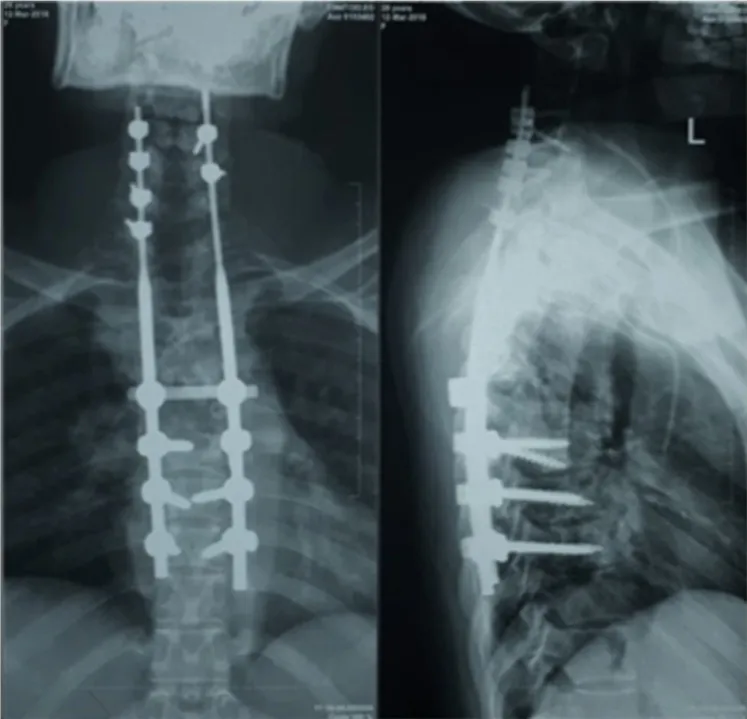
Postoperative radiograph demonstrated pedicle rod and screw construct that resulted in improved kyphotic deformity.
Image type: radiology (x_ray)